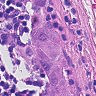
Metastatic tissue present: yes